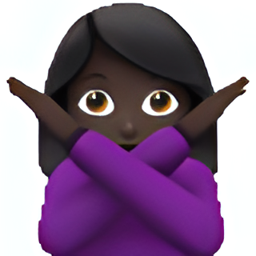
Name: face with no good gesture
Emoji: 🙅🏿
Group: People & Body
Sub-group: person-gesture